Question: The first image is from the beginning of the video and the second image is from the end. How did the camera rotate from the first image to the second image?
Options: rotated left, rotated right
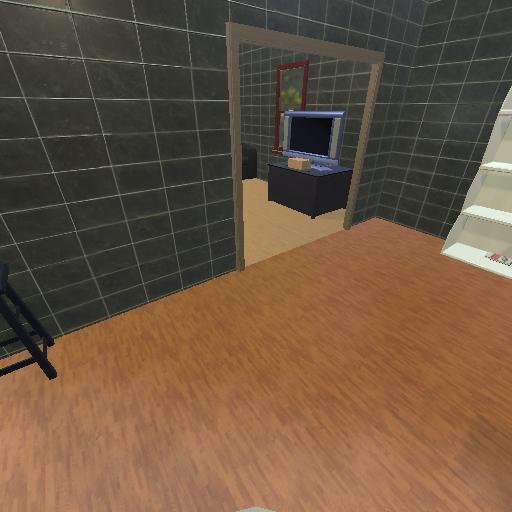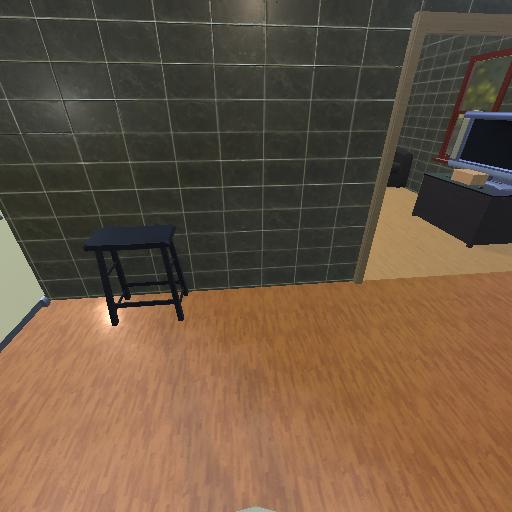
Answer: rotated left